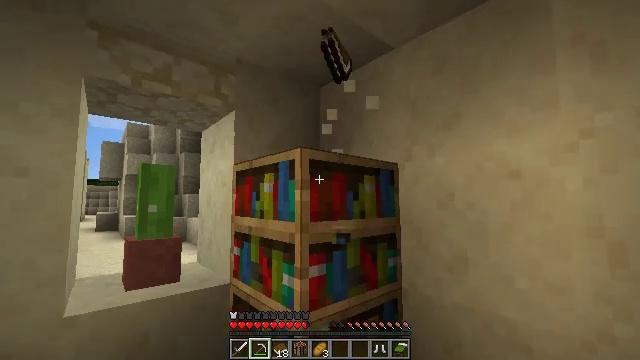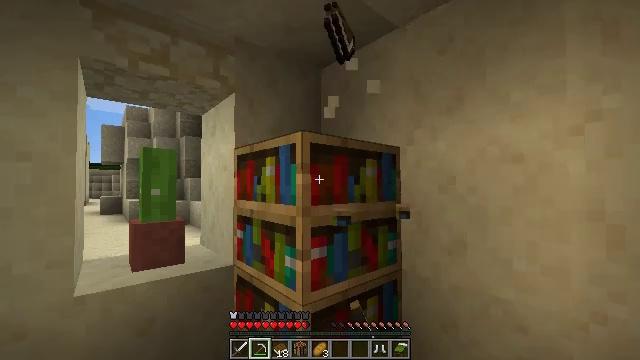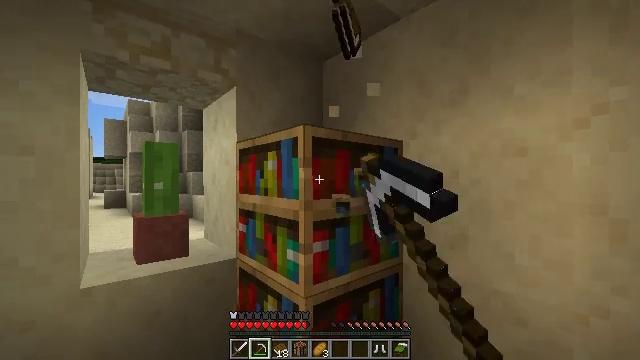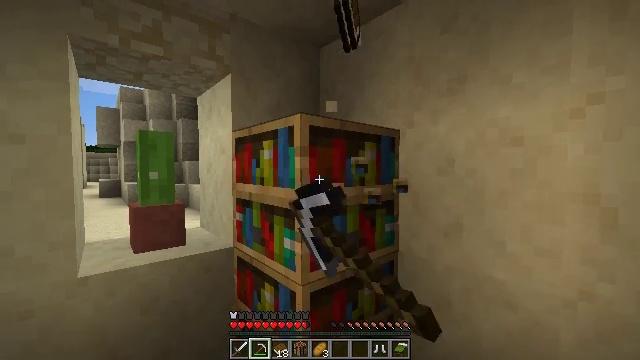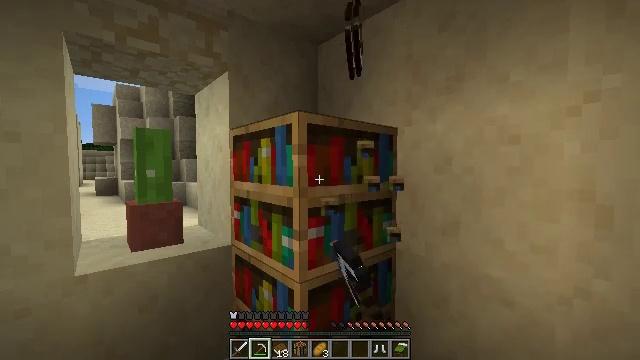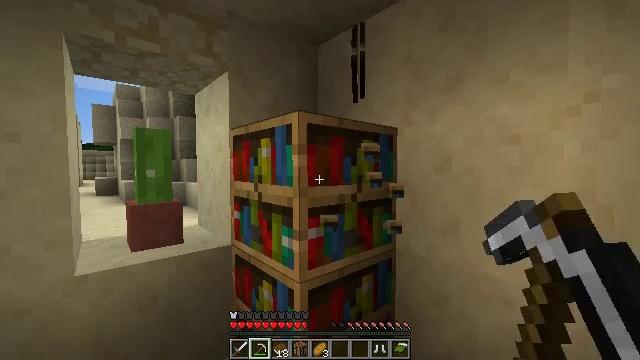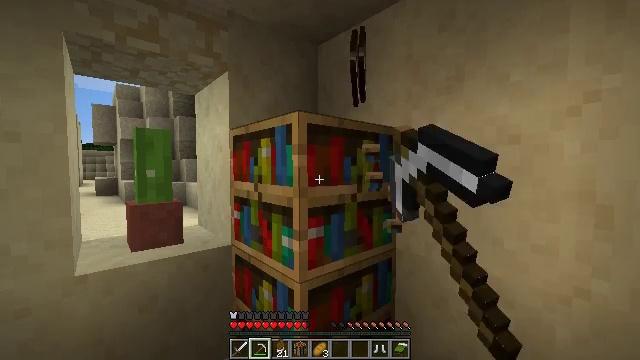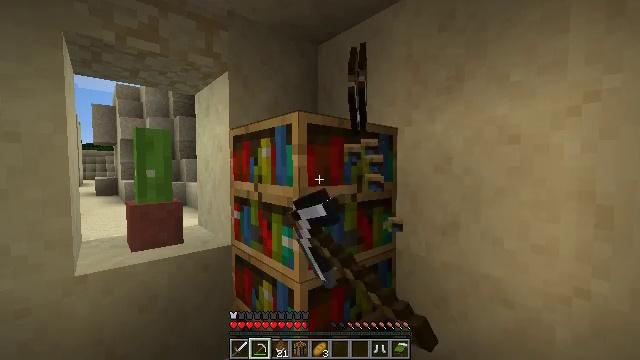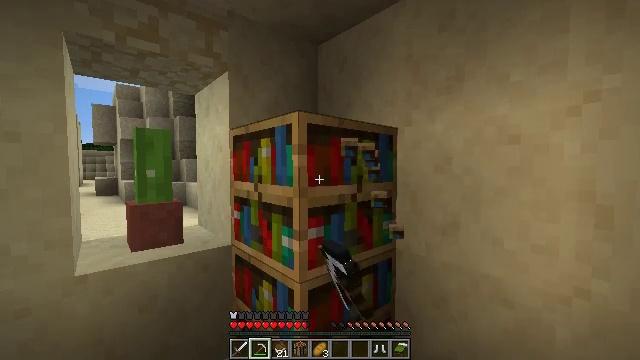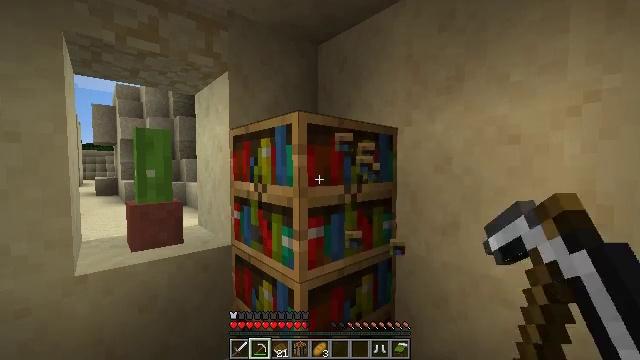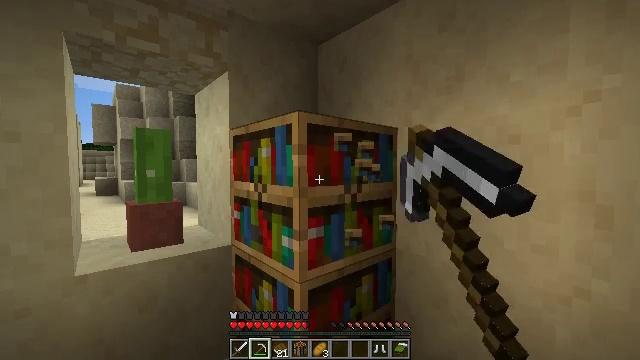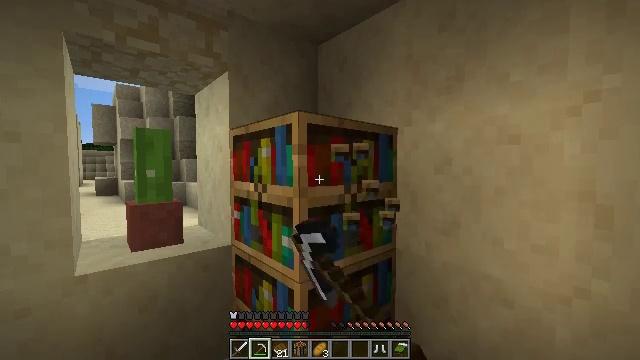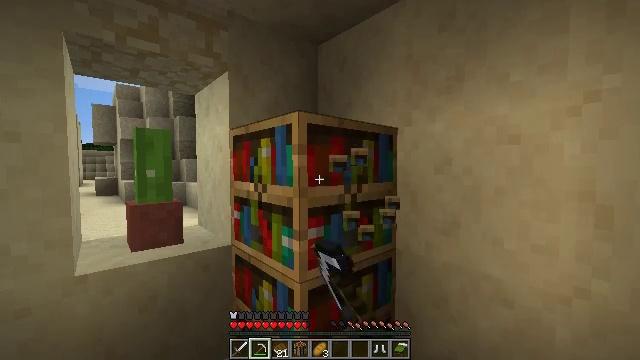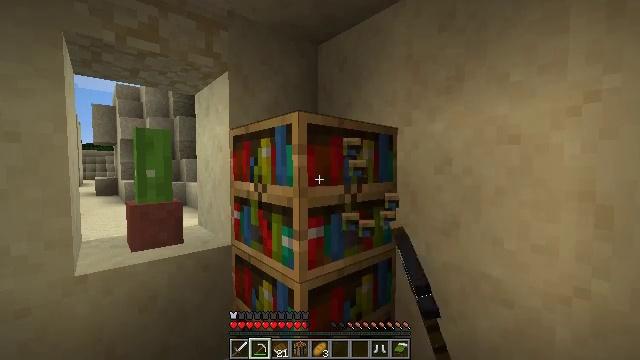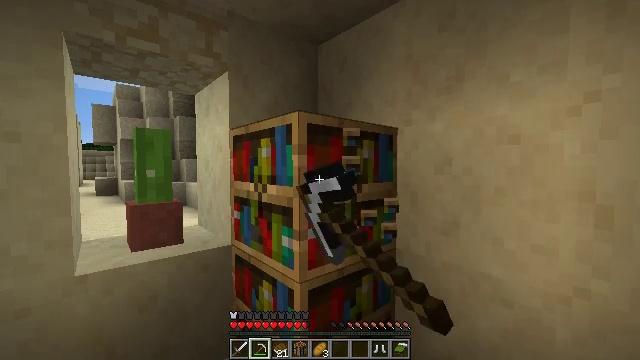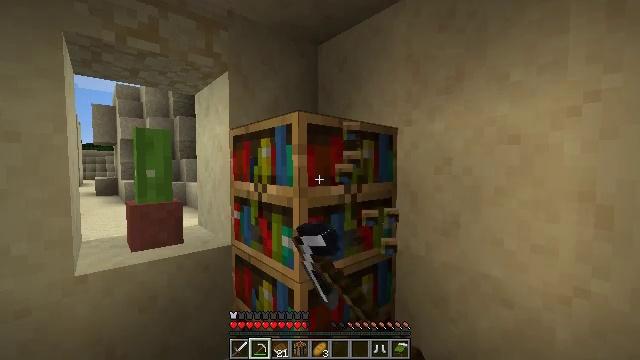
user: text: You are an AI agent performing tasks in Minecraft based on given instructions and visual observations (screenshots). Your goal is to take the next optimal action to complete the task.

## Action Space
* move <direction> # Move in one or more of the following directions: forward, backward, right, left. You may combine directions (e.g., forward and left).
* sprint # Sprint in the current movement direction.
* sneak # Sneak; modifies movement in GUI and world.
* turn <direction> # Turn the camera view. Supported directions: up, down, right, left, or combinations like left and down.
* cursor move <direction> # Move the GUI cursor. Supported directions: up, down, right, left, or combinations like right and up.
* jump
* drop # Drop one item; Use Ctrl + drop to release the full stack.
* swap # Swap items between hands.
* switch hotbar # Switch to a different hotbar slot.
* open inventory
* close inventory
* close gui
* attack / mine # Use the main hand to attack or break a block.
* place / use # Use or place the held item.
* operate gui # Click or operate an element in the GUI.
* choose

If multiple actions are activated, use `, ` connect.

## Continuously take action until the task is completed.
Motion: motion action
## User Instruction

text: Reclaim bookshelf materials.
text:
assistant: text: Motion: turn down, attack / mine
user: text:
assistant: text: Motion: turn down, attack / mine
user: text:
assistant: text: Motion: turn down, attack / mine
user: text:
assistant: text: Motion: attack / mine
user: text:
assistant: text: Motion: attack / mine
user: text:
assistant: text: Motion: attack / mine
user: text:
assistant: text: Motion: attack / mine
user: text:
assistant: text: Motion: attack / mine
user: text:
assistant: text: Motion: attack / mine
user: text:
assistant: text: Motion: attack / mine
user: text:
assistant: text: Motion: attack / mine
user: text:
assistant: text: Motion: attack / mine
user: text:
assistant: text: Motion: attack / mine
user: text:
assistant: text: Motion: attack / mine
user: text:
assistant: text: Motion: attack / mine
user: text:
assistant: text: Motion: attack / mine
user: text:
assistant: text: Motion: attack / mine
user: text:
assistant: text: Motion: attack / mine
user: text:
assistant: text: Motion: attack / mine
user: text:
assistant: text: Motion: attack / mine
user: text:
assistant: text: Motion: attack / mine
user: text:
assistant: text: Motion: attack / mine
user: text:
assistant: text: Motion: attack / mine
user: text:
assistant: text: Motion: attack / mine
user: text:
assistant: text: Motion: attack / mine
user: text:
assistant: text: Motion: attack / mine
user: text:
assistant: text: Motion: attack / mine
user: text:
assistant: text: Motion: attack / mine
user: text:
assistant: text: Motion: attack / mine
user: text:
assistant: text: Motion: attack / mine